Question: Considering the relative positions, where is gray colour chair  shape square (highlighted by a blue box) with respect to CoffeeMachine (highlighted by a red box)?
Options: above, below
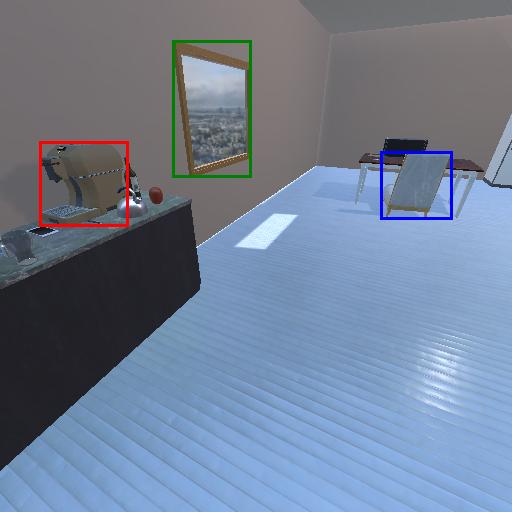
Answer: above